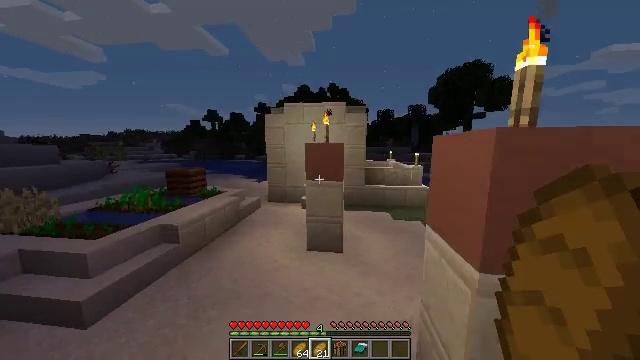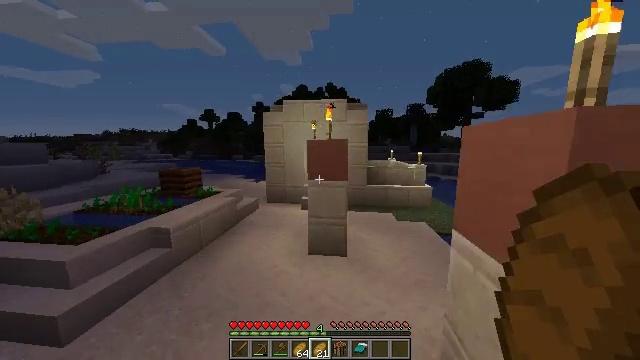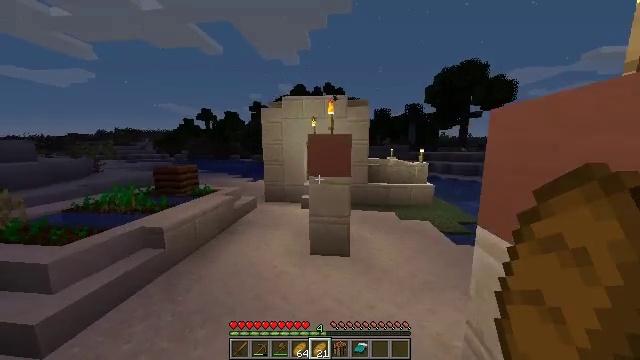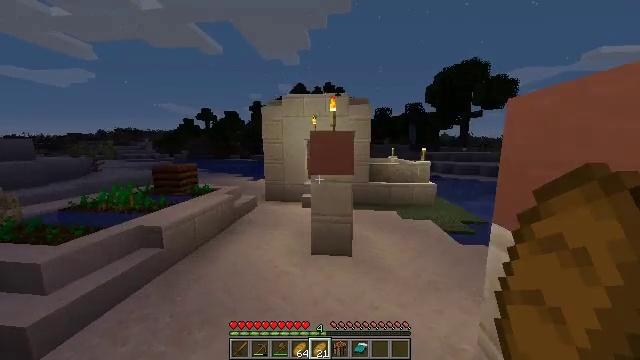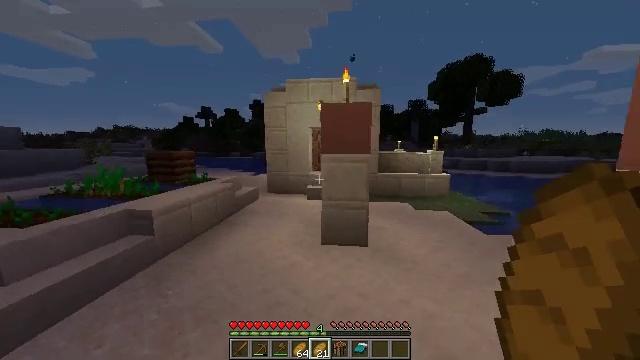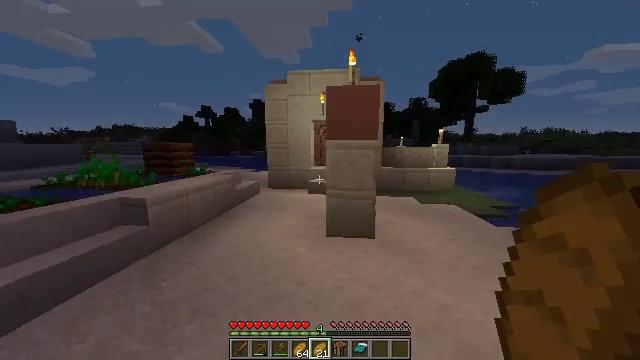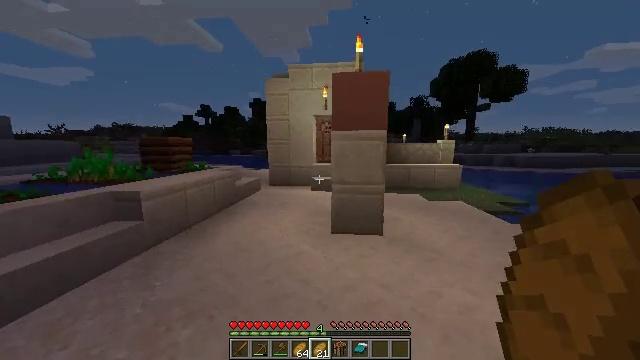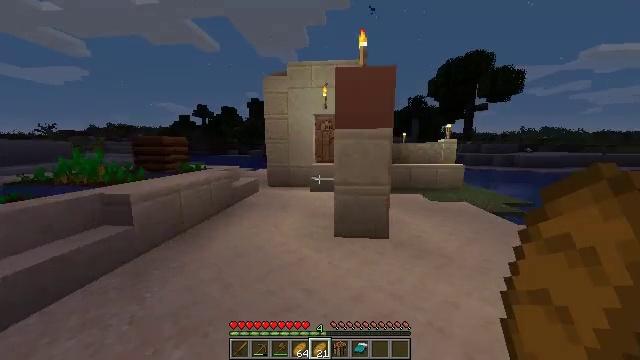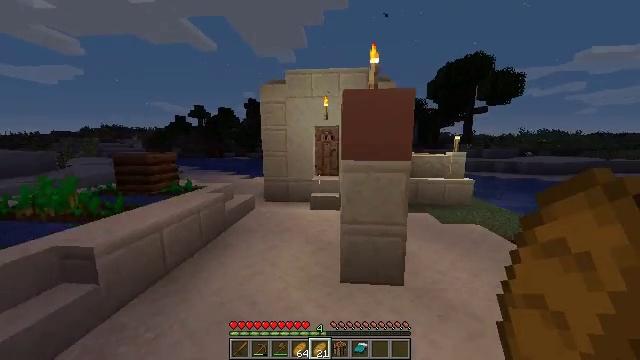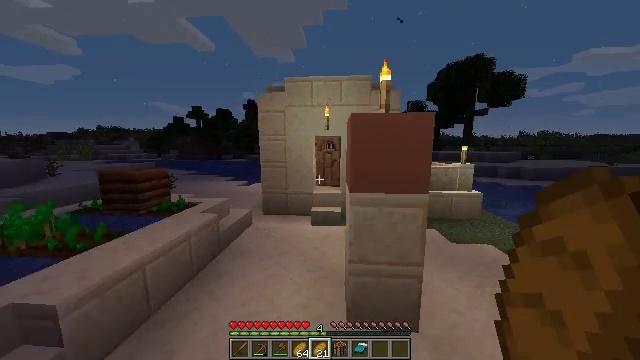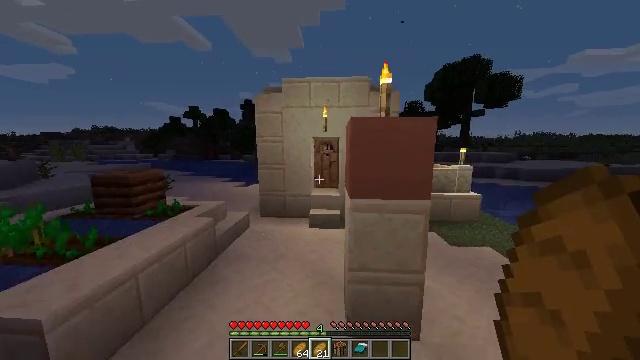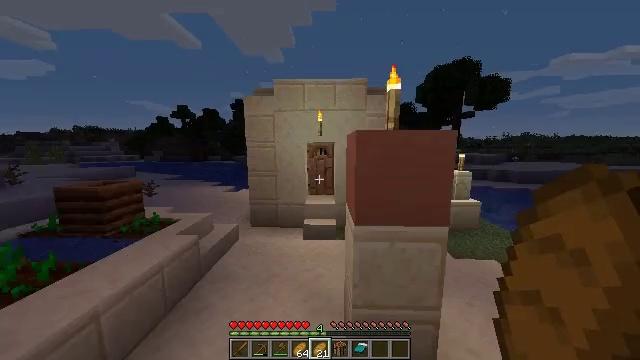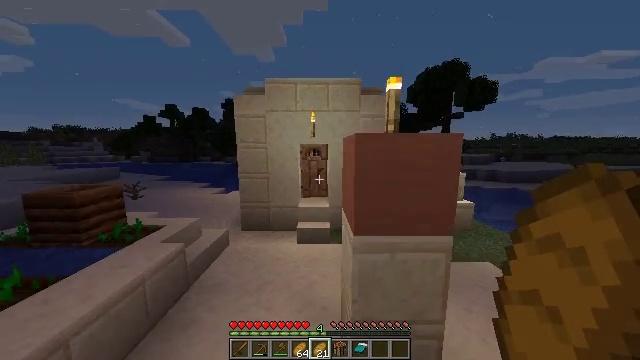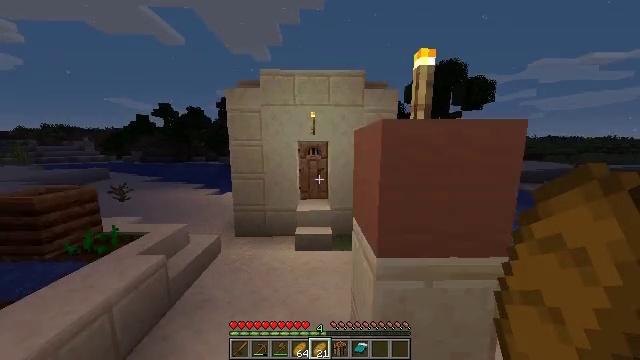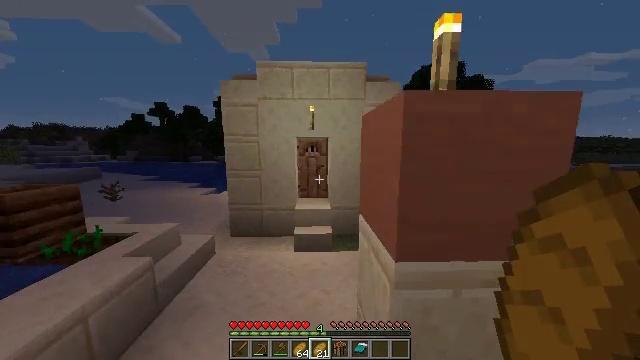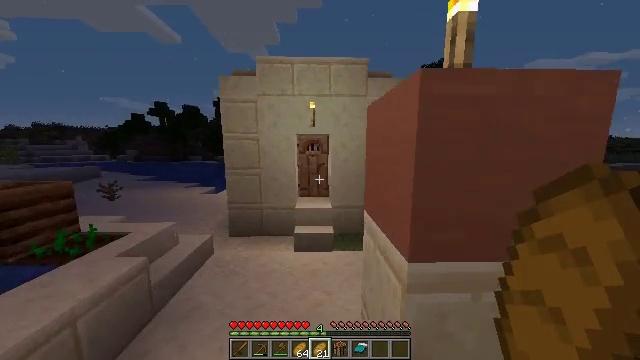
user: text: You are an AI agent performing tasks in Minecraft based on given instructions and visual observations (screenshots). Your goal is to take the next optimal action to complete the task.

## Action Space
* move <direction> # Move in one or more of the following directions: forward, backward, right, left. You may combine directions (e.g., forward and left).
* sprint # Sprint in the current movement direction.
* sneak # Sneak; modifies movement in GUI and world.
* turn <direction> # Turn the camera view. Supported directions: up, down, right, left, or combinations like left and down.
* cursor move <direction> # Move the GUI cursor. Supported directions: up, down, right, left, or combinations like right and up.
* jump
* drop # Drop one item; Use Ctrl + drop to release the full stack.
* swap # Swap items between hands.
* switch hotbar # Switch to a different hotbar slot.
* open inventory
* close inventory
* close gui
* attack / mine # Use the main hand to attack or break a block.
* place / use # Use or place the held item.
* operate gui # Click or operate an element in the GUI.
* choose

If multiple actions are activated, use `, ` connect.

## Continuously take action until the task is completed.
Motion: motion action
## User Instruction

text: Mine the smoker to break it.
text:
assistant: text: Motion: move forward and move left, jump
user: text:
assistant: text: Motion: move forward and move left, jump
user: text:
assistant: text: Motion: move forward and move left, jump
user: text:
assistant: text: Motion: move forward and move left, jump
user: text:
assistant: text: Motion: move forward, jump
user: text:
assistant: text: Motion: move forward, jump
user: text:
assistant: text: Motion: move forward, jump
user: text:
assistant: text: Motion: move forward, jump
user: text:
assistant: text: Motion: move forward, jump
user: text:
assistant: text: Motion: move forward, jump
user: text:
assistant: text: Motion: move forward, turn right, jump
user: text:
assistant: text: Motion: move forward, turn right, jump
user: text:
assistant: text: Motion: move forward
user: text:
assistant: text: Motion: move forward
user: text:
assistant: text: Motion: move forward
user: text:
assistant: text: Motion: move forward
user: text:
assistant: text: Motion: move forward
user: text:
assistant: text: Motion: move forward
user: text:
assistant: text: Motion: move forward, turn up
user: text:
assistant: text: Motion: move forward, turn up
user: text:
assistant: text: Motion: move forward
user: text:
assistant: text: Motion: move forward, turn up
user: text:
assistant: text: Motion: move forward, use / place
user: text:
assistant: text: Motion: move forward, use / place
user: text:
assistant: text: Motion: move forward, use / place
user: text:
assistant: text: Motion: move forward
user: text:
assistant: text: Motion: move forward
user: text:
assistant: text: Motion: move forward
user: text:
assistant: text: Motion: move forward
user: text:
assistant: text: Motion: move forward, turn down